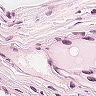
Metastatic tissue present: no